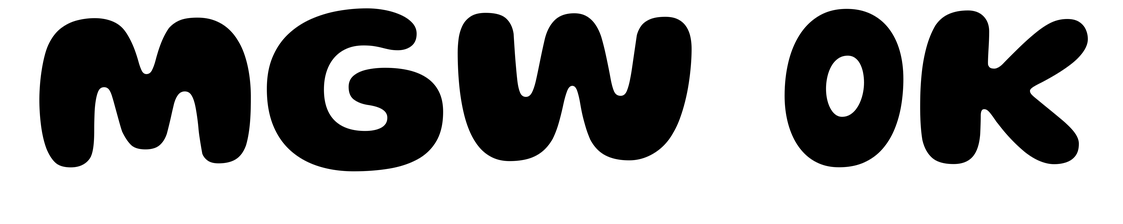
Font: Gluten_Bold